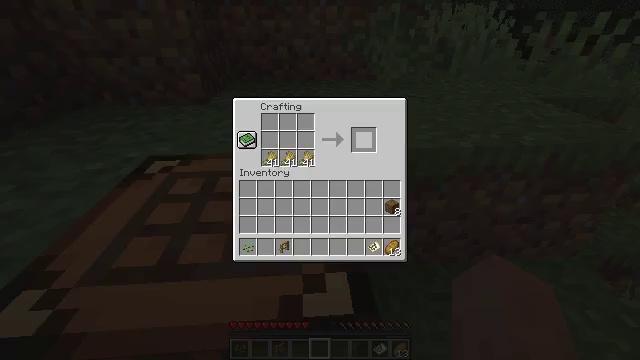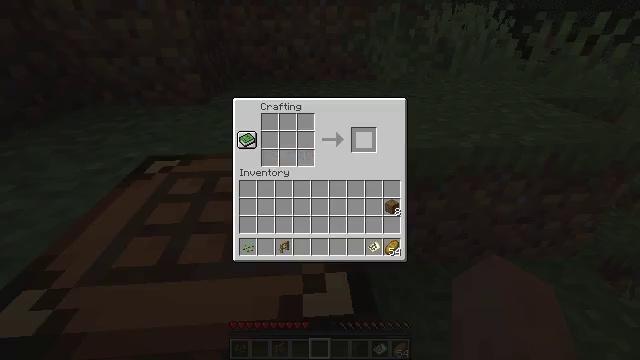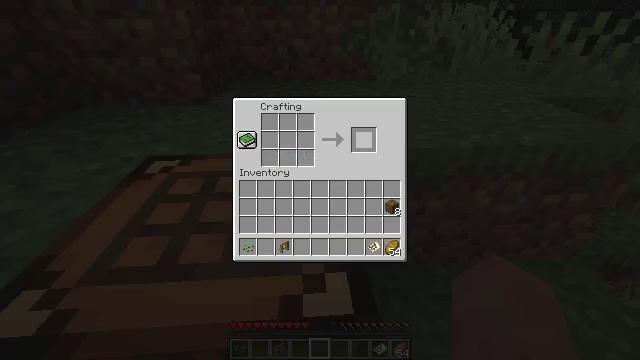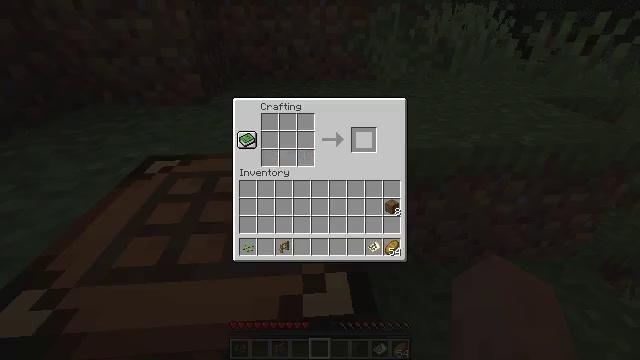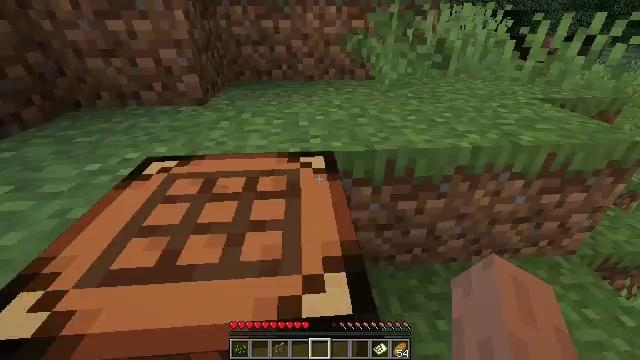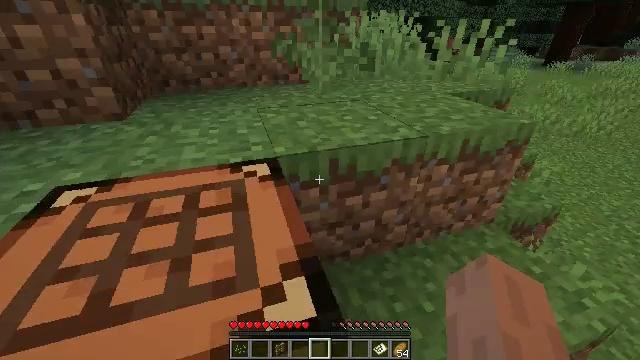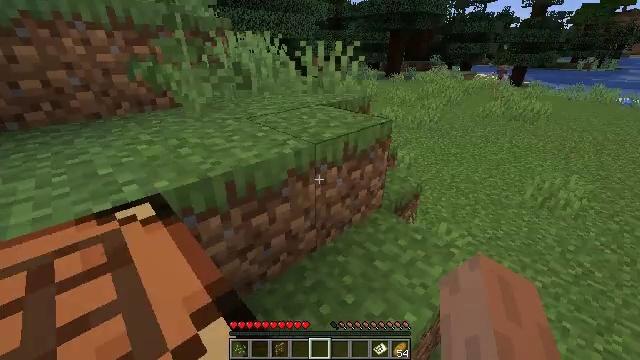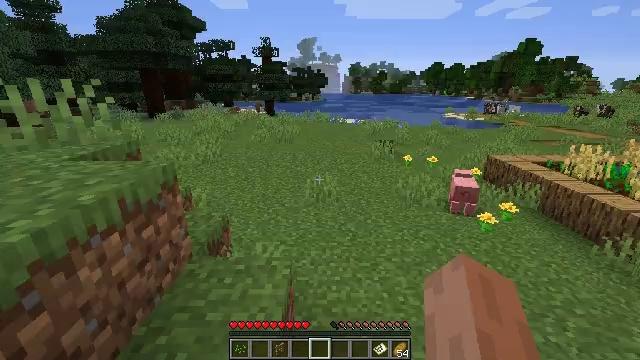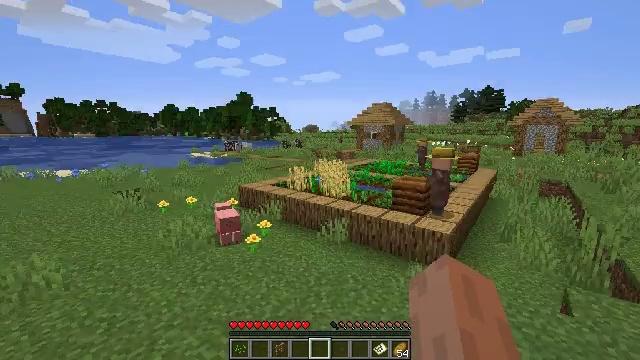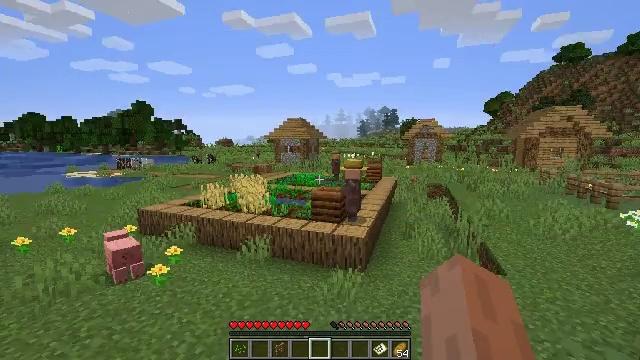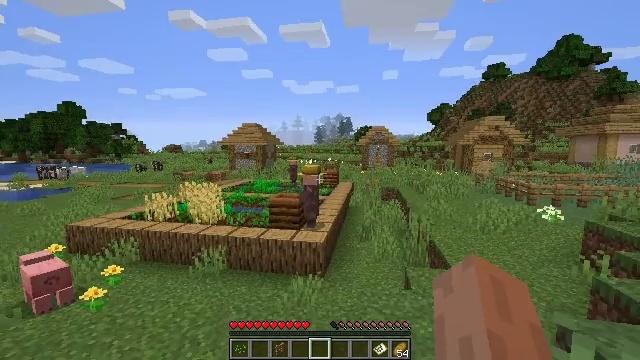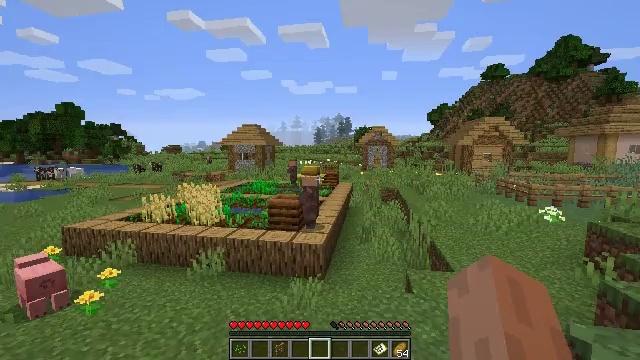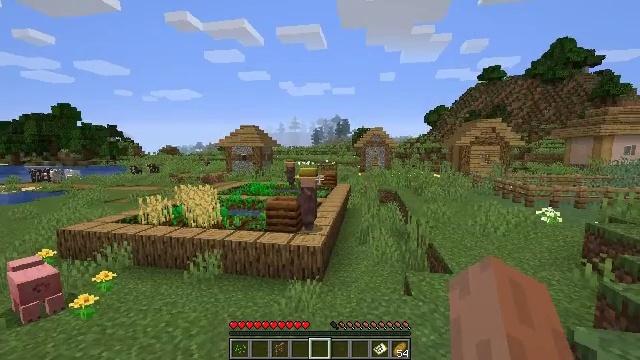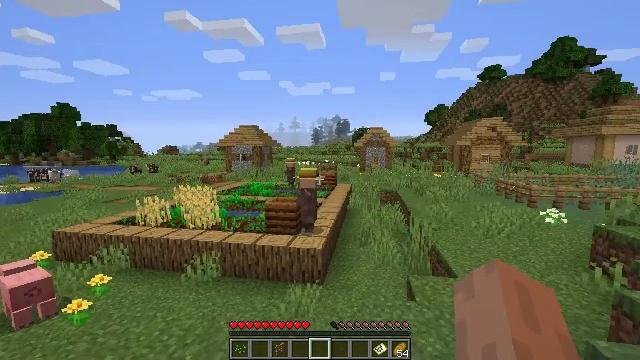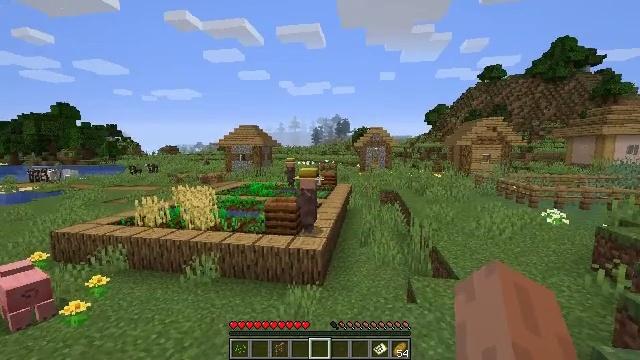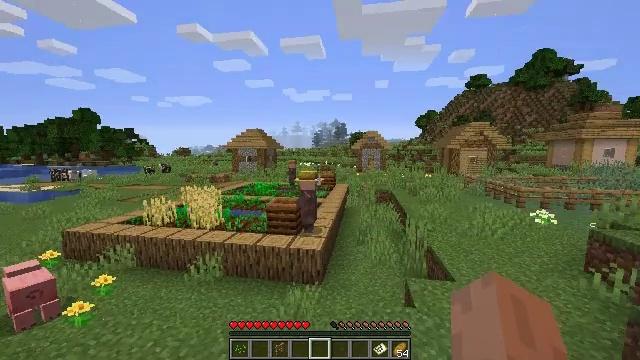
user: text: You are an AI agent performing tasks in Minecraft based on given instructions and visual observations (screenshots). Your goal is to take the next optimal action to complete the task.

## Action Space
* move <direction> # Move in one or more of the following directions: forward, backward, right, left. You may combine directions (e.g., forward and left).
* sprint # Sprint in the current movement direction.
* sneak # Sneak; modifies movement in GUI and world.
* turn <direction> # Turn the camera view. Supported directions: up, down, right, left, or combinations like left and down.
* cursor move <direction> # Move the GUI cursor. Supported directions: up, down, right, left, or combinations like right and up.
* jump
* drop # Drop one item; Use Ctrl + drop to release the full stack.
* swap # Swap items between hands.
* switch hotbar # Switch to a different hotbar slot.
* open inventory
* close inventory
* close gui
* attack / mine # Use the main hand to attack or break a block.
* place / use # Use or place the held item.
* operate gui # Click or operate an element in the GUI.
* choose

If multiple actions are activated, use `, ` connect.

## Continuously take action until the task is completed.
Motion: motion action
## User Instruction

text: Drop a filled map.
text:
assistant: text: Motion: sneak, open gui
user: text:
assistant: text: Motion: no_op
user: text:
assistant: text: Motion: no_op
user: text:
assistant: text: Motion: no_op
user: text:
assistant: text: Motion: turn right, close gui
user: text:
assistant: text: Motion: turn right and up
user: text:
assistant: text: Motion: turn right and up
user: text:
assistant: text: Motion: turn right and up
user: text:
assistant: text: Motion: turn right and up
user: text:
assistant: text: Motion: turn right and up
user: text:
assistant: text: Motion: move forward
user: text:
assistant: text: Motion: move forward
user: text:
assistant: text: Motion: no_op
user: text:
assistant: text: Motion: move forward
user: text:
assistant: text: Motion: move forward
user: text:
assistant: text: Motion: move forward
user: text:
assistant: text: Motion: move forward
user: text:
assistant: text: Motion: move forward
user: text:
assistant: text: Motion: move forward
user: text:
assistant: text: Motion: move forward, turn right and down
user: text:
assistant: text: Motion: move forward
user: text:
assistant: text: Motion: move forward
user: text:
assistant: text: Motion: move forward
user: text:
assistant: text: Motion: move forward
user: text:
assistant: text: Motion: move forward
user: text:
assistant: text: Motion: move forward, turn right
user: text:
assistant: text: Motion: move forward, turn right and up
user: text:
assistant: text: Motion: move forward, turn right and up
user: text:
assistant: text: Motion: move forward, jump
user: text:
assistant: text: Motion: move forward, jump